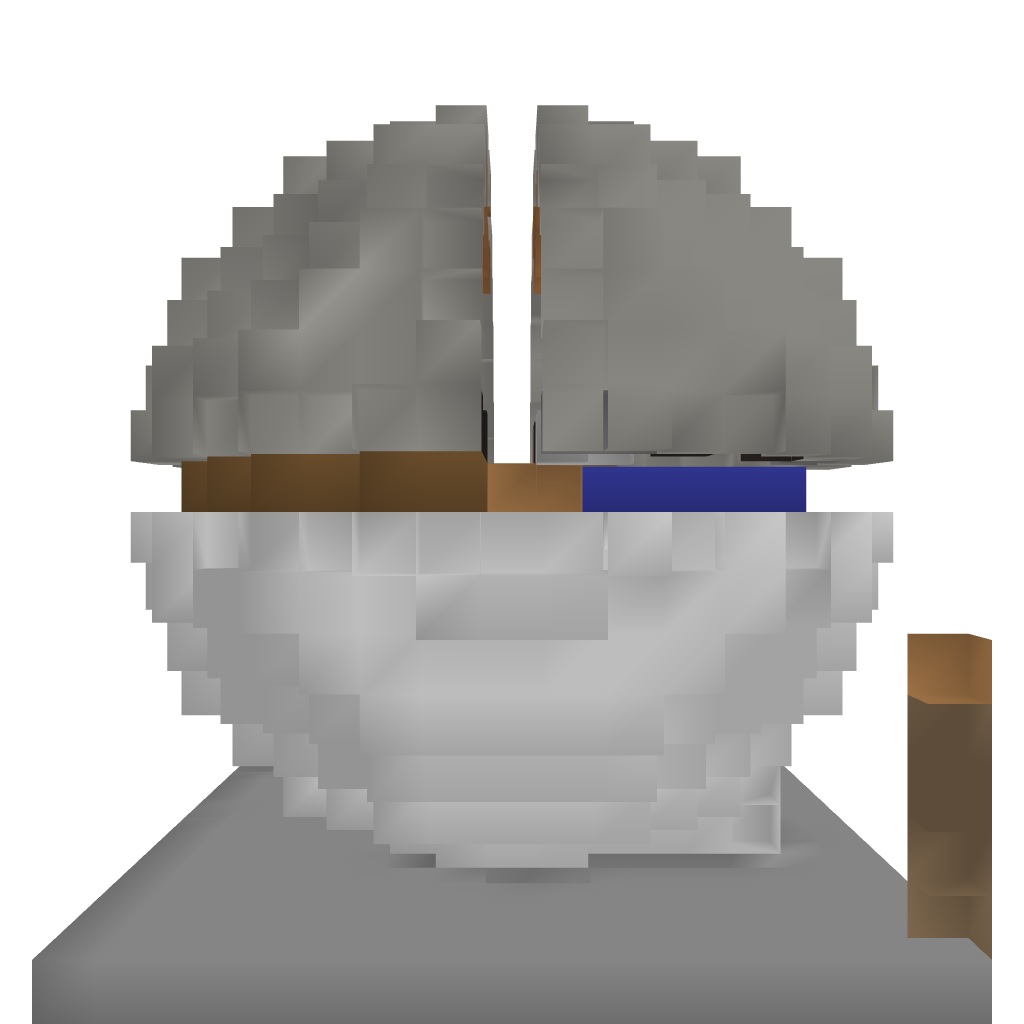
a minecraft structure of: Sphere House